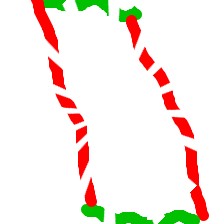
Shape: parallelogram